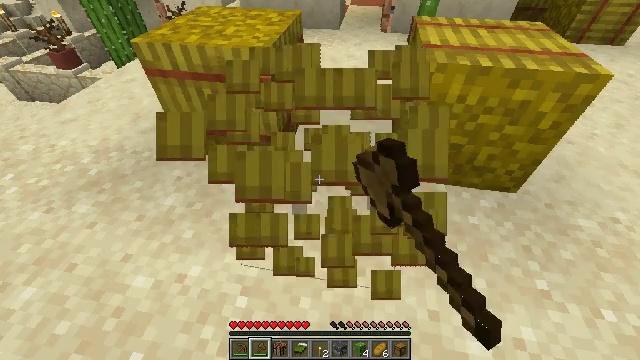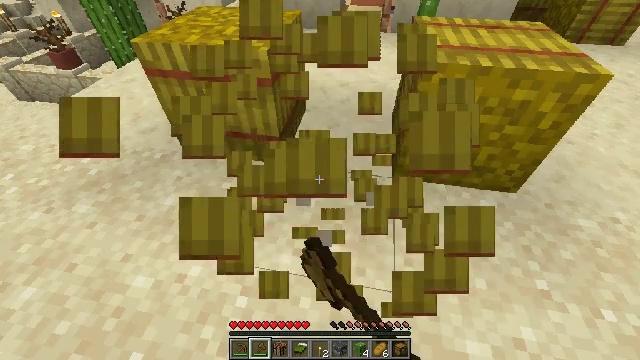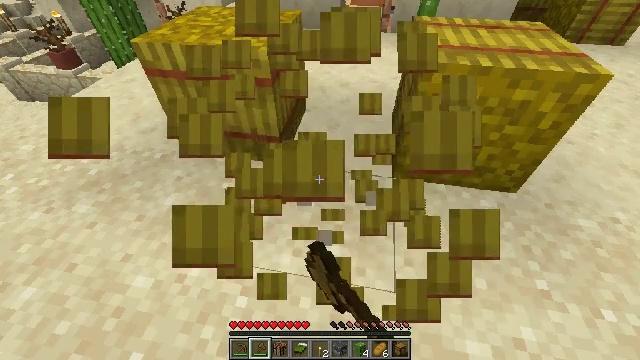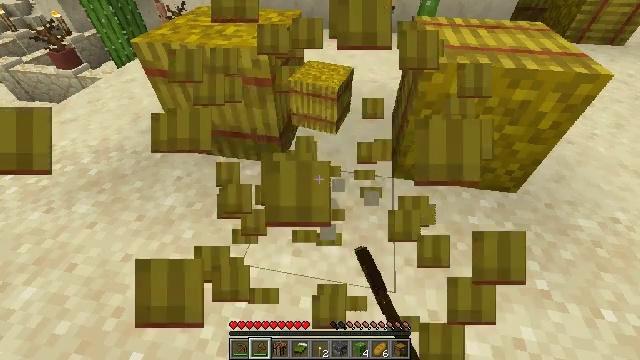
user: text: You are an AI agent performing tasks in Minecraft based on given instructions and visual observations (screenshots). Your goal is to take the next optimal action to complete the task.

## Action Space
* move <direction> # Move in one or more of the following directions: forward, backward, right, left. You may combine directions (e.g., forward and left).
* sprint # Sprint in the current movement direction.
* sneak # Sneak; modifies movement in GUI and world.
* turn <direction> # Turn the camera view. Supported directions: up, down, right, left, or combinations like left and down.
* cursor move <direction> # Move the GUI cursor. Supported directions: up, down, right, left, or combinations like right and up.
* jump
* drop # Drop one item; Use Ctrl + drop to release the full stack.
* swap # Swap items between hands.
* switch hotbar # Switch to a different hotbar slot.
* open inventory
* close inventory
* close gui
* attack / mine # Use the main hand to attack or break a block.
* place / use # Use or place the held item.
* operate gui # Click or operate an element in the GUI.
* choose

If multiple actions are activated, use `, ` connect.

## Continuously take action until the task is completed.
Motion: motion action
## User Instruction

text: Mine a hay block from the field.
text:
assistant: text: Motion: attack / mine
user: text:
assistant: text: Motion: attack / mine
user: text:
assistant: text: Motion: attack / mine
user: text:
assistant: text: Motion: attack / mine